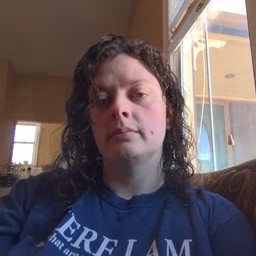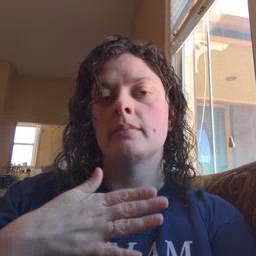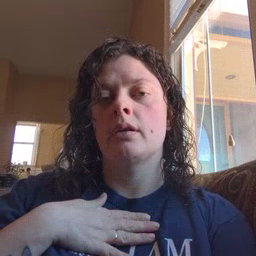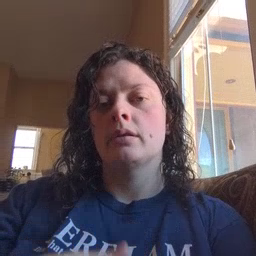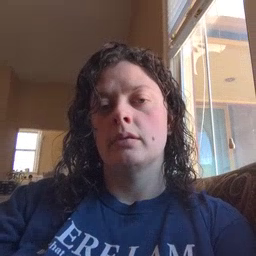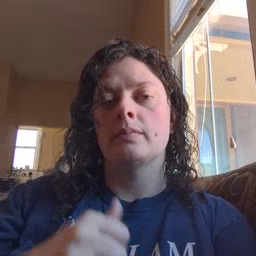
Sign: minemy